Question: I'm currently trying to send data from an app to Firebase Cloud Functions.
This is my code in Android:
'''
val hashMap = hashMapOf<String, Any>()
hashMap.put("uid", uid)
val result = FirebaseFunctions.getInstance()
.getHttpsCallable("getUserDetails")
.call(hashMap).await()
'''
And this is my TypeScript code:
'''
export const getUserDetails = functions.https.onRequest(async (request, response) => {
try {
console.log("uid" + request.rawBody + request.body.toString() + request.query.data
+ request.params.data)
..........................
}
'''
I tried request.param("","") is deprecated.
I tried with request.params.uid and I tried parsing with JSON but nothing is working.
In the log I can see that request.rawBody has the data but I don't know how to get to the specific field I want

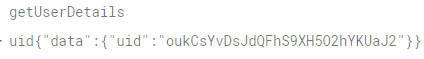
Answer: You are mixing up <URL>.
You Cloud Function code corresponds to an HTTP one ('functions.https.onRequest(...)') but the code in your front-end calls a Callable one ('FirebaseFunctions.getInstance().getHttpsCallable("getUserDetails")').
You should adapt one or the other, most probably adapt your Cloud Function to a Callable one, along the following lines:
'''
export const getUserDetails = functions.https.onCall(async (data, context) => {
try {
const uid = data.uid;
// ..........................
}
'''